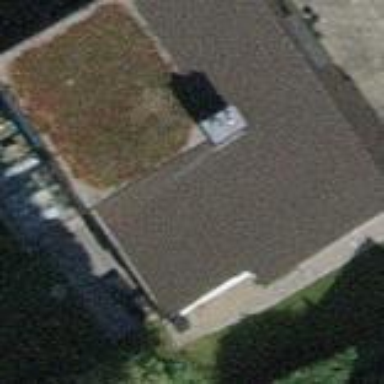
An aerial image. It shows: Detached building.